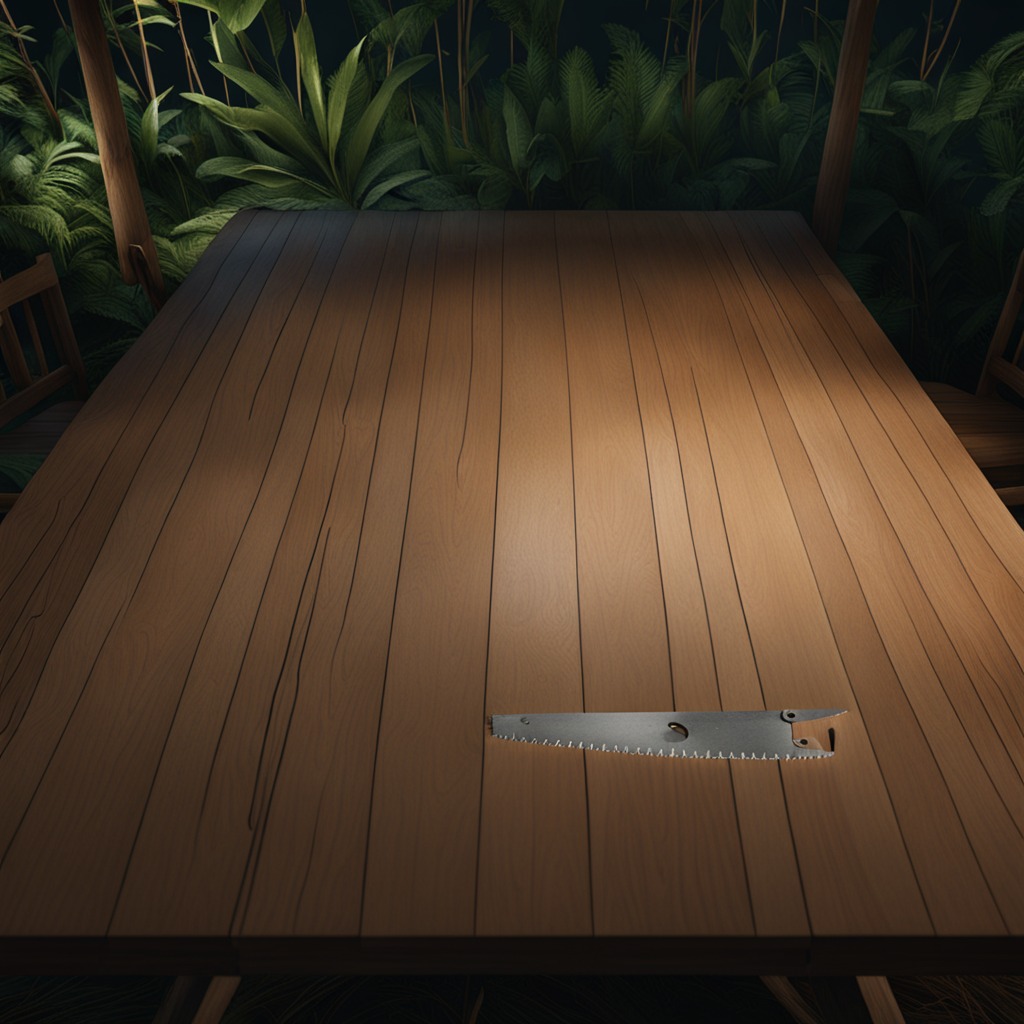
A handheld metal saw is lying on a wooden table inside a jungle field workshop tent at night.